Question: I have a list of 81 numeric values. I'm trying to write a toString method so it prints my values in a '9x9' format. Right now, all I'm getting is printed values until it reaches the end of the line, and then starting on a new line.
This is my body of code.
'''
public class Board{
public static final int Size = 9;
private Cell[][] arr = new Cell[Board.Size][Board.Size];
public Board(){
this.arr = new Cell[Board.Size][Board.Size];
for (int i=0; i<Board.Size; i++) {
for (int j=0; j<Board.Size; j++) {
arr[i][j] = new Cell(i, j, 0);
}
}
}
public String toString(){
String myBoard = new String();
myBoard = "[";
for (int i=0;i<arr.length;i++) {
for(int j=0; j<arr[i].length; j++){
myBoard += " " + arr[i][j].getValue();
}
}
myBoard += "]";
myBoard += "
";
return myBoard;
}
'''
And this is my current output:

This looks like a simple problem yet I haven't figured it out in 30 minutes, which is why I'm asking.
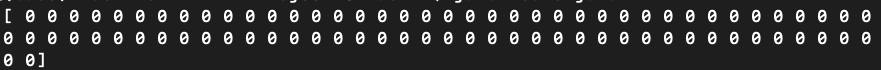
Answer: This should work and print it out like this:
[1 2 3 4 5 6 7 8 9]
[1 2 3 4 5 6 7 8 9]
[1 2 3 4 5 6 7 8 9]
[1 2 3 4 5 6 7 8 9]
[1 2 3 4 5 6 7 8 9]
[1 2 3 4 5 6 7 8 9]
[1 2 3 4 5 6 7 8 9]
[1 2 3 4 5 6 7 8 9]
[1 2 3 4 5 6 7 8 9]
'''
String myBoard = "";
for (int i = 0; i < arr.length; i++) {
myBoard += "[";
for(int j = 0; j < arr[i].length; j++){
myBoard += " " + arr[i][j].getValue();
}
myBoard += "]";
myBoard += "
";
}
'''